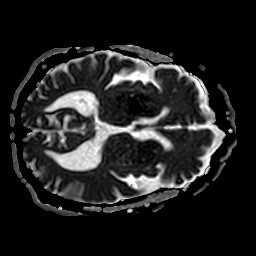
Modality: ADC
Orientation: axial
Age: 70
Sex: male
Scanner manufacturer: philips
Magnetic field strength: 3 T
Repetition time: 4.227 s
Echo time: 0.06024 s